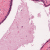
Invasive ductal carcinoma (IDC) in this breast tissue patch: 0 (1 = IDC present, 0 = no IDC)